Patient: sex F, age 71
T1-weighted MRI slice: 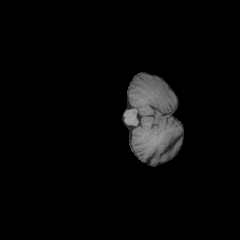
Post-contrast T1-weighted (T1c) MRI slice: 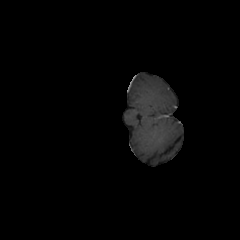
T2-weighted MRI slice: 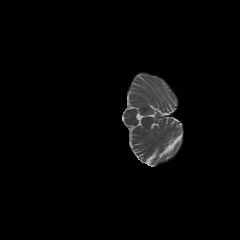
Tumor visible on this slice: no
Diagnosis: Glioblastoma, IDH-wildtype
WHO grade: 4